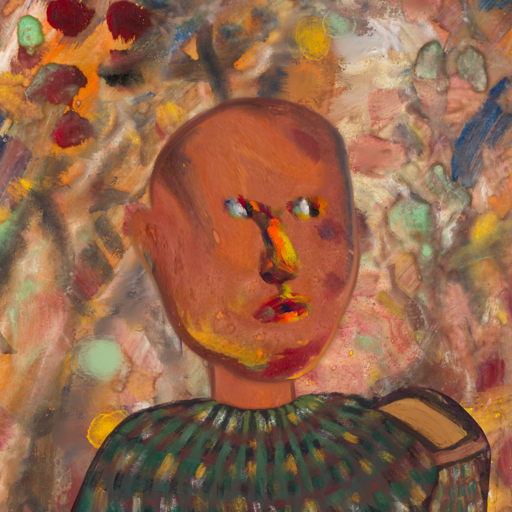
Background: Mother_And_Son_Mother, Head And Neck Side: Mother_And_Son_Son, Face Side: An_Impression, Bust: After_Raid, Hair Side: Blank, Head Accessory: Blank, Second Necklace: Blank, Necklace: Blank, Baby: Blank